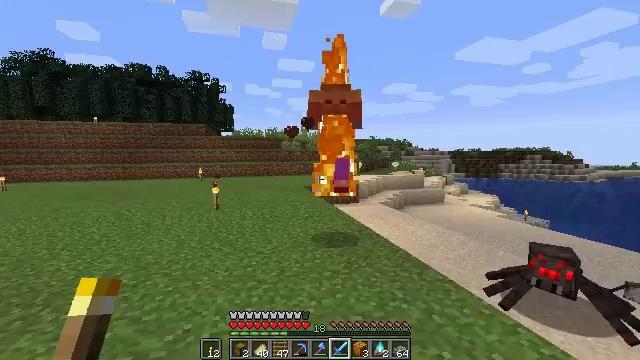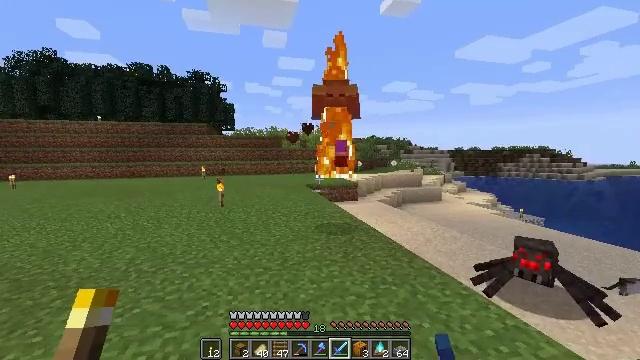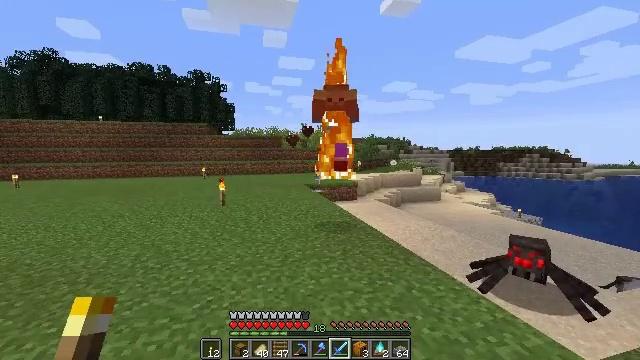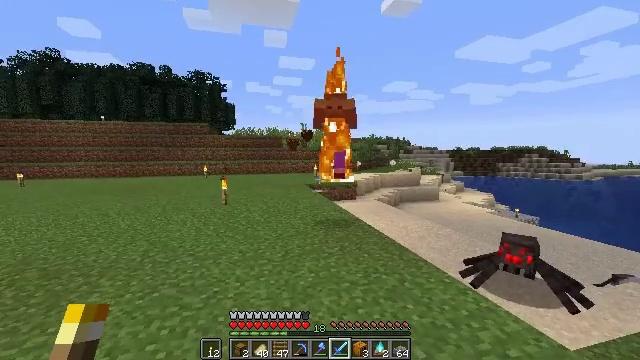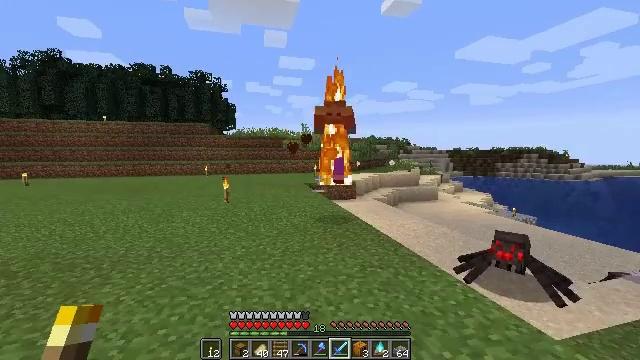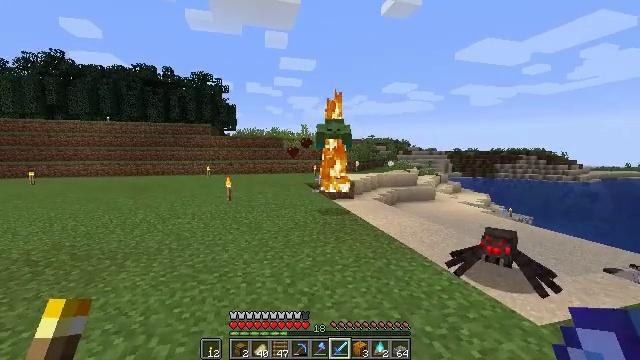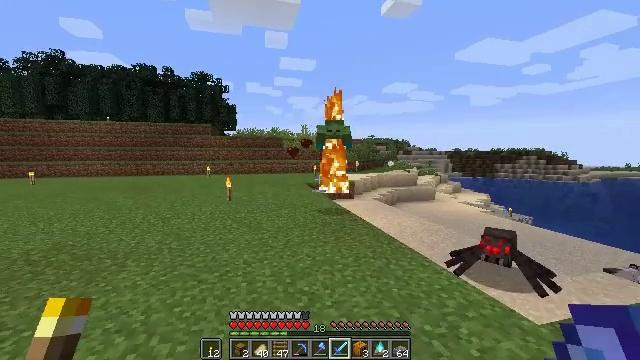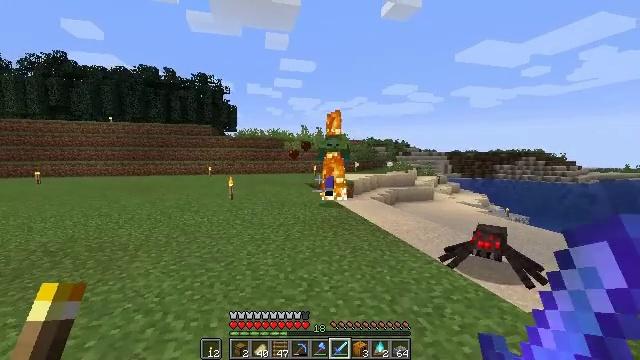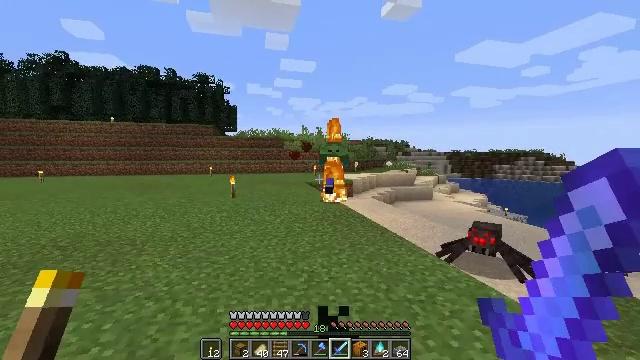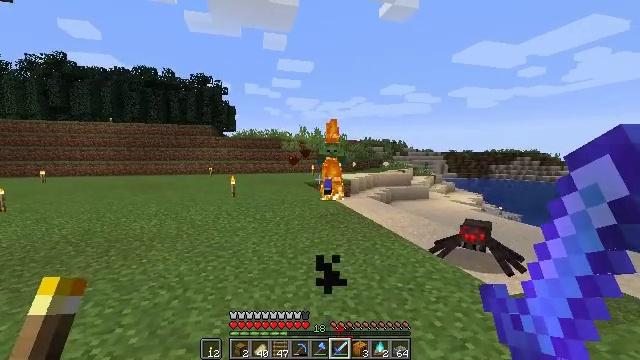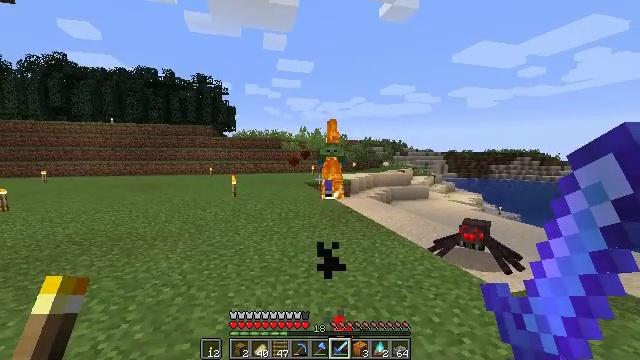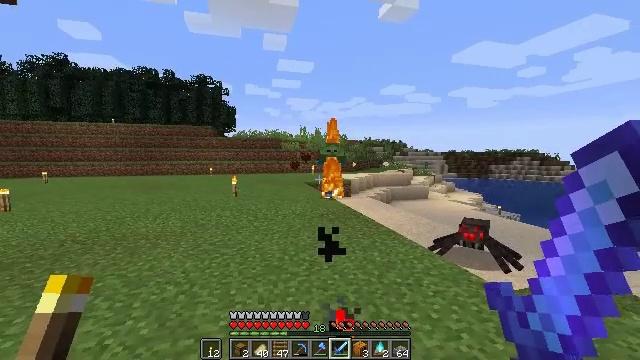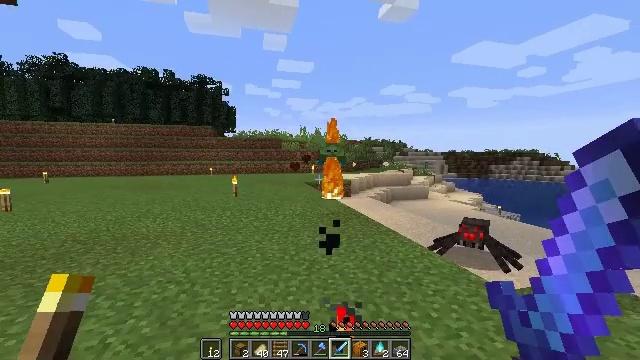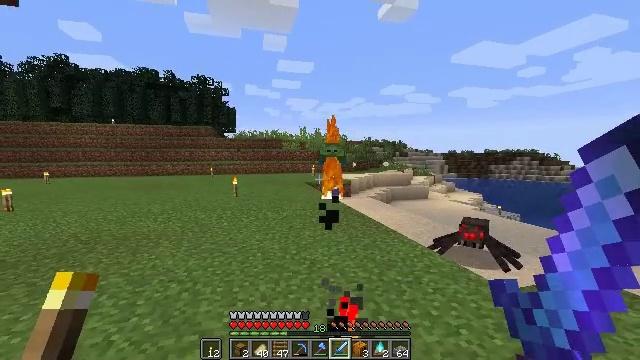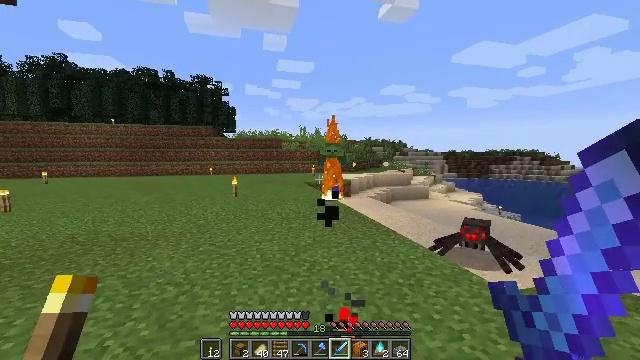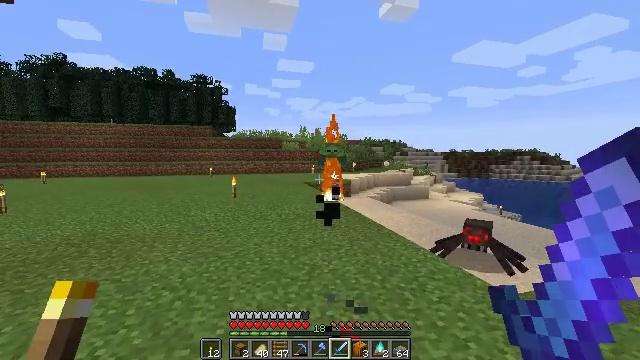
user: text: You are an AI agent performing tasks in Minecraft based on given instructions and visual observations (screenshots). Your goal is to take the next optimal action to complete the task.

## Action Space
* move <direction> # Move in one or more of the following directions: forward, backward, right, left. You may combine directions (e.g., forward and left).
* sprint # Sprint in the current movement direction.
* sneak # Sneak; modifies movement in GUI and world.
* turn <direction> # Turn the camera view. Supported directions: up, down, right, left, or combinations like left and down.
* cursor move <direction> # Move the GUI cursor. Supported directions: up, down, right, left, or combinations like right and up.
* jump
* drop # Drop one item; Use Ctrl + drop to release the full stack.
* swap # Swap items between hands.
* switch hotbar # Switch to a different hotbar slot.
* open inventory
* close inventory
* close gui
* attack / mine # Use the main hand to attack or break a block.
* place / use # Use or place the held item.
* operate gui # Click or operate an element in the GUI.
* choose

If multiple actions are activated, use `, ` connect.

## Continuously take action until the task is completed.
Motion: motion action
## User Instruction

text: Hunt the zombie.
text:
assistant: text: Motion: move back
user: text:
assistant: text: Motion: move back
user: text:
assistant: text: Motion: move back
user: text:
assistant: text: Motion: move back
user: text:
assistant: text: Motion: move back
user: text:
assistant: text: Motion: move back
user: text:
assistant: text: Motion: move back
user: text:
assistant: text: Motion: move back
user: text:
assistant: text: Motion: no_op
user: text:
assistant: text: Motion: no_op
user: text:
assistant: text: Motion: no_op
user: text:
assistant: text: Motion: no_op
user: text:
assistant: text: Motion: no_op
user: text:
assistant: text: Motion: move forward
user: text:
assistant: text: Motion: move forward
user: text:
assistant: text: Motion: move forward
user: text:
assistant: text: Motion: move forward
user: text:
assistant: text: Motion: move forward
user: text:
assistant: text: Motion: move forward
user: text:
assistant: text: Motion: move forward
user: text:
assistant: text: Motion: move forward
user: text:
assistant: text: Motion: move forward
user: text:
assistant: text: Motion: move forward
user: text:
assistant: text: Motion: move forward
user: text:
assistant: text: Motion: move forward
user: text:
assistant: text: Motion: move forward
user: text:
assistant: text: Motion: move forward
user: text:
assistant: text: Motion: move forward
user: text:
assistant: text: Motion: move forward
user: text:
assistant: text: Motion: move forward